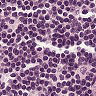
Metastatic tissue present: no